Question: I'm creating a login page where I want to have a Facebook login button. I have a stack view where it I want the button to be. How do I insert the button into the stack view and customize the button to 'setUpElements()'? I currently have a normal UIButton where I want the facebook button to be, designed as how I want the FBButton to be designed. It's just a placeholder for the FBButton right now. Pretty much, I just want to customize the facebook button to the specs of 'setUpElements()' and place it inside of the stack view (under the "Sign Up Apple Button". I've attached a screenshot of how the stackview is designed, thanks for any help!
'''
import UIKit
import FirebaseAuth
import FBSDKLoginKit
class WelcomeViewController: UIViewController {
@IBOutlet weak var stackView: UIStackView!
@IBOutlet weak var signInAppleButton: UIButton!
@IBOutlet weak var signInFacebookButton: UIButton!
let facebookLoginButton = FBLoginButton()
override func viewDidLoad() {
super.viewDidLoad()
setUpElements()
}
func setUpElements() {
let button = signInFacebookButton
button?.layer.borderWidth = 2
button?.layer.borderColor = UIColor.init(red: 93/255, green: 129/255, blue: 140/255, alpha: 1).cgColor
button?.layer.cornerRadius = 20.0
button?.tintColor = UIColor.black
}
}
'''

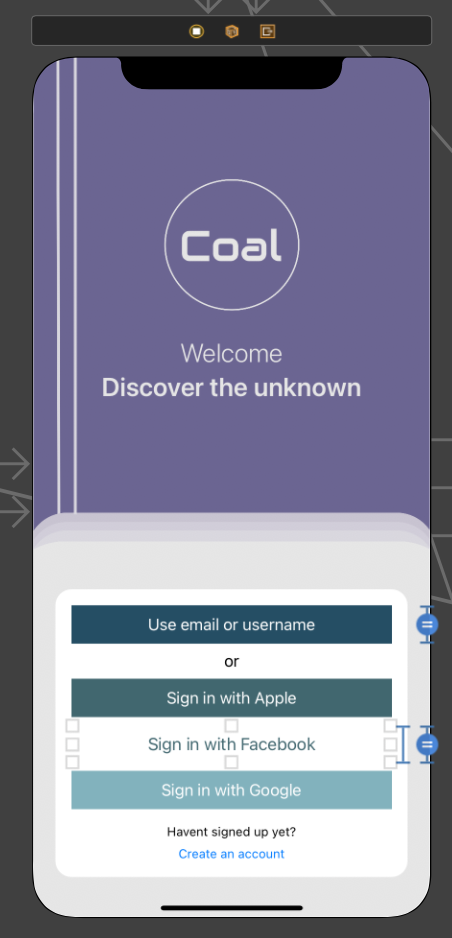
Answer: If you want to add a button or view to UIStackView programmatically you need to use this function 'stackView.insertArrangedSubview(button, at: 3)'
you can create a function where you want to have facebook login implementation something like this:
'''
@objc func facebookLoginButtonAction() {
let loginManager = LoginManager()
loginManager.logIn(permissions: [], from: self) { (result, error) in
// Check for error
guard error == nil else {
// Error occurred
print(error!.localizedDescription)
return
}
// Check for cancel
guard let result = result, !result.isCancelled else {
print("User cancelled login")
return
}
// Successfully logged in
// do your business logic code here...
// in case if you would like to load user facebook profile
Profile.loadCurrentProfile { (profile, error) in
// update UI ...
}
}
}
'''
then you add this function as target action to your custom button let's suppose that you want to use 'signInFacebookbutton' you could place the following code inside 'viewDidLoad' or inside 'setUpElements()':
'''
signInFacebookbutton.addTarget(self, action: #selector(facebookLoginButtonAction), for: .touchUpInside)
'''